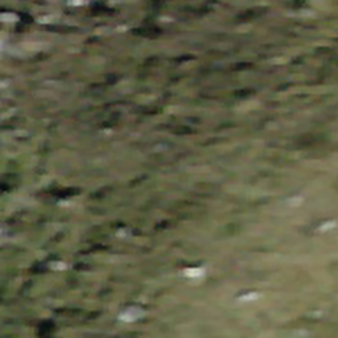
Label: other